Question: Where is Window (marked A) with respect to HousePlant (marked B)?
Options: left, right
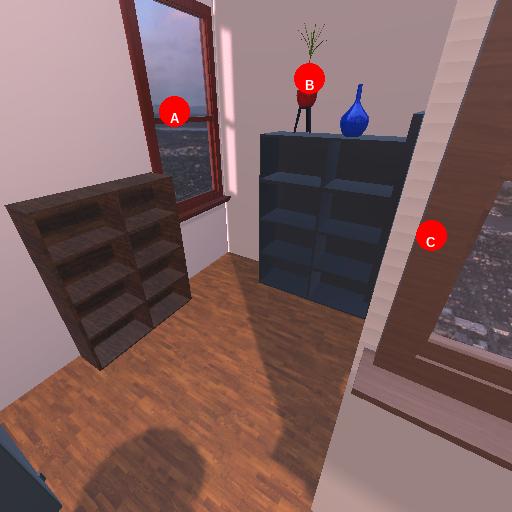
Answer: left